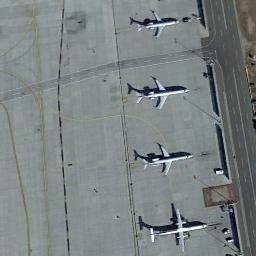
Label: airplane